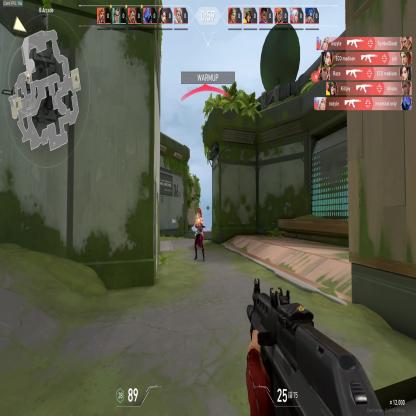
Label: enemy